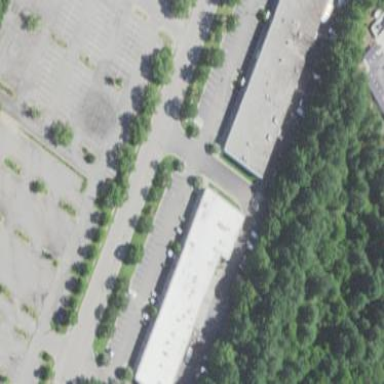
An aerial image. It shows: Commercial building.